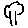
Label: tree